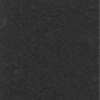
Label: dusty